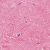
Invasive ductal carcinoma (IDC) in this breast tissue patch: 0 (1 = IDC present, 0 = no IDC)